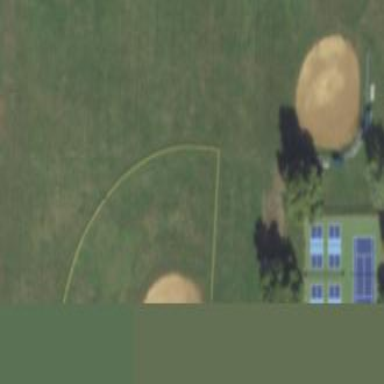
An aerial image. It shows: Baseball pitch for leisure and sports activities.